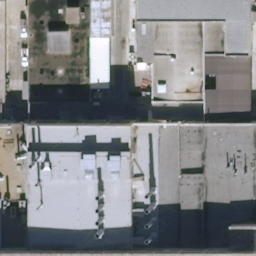
Label: buildings